Question: I'm running my program and after some time it's working it's throwing this exception:

I'm using directx in my program and also direct3d in the top of the form i did:
'''
using Microsoft.DirectX.Direct3D;
using Microsoft.DirectX;
'''
And i'm using in my program with Direct3D.Sprite and Device and Texture PresentParameters and DisplayMode all connected to the DirectX.Direct3D
And in the exception message it's saying something about OnLostDevice() and others. But it dosen't give any specific line or where in the code the problem is.
Is there any way to find what cause the problem ?
'''
System.NullReferenceException was unhandled
HResult=-<PHONE>
Message=Object reference not set to an instance of an object.
Source=Microsoft.DirectX.Direct3DX
StackTrace:
at Microsoft.DirectX.Direct3D.Sprite.OnLostDevice()
at Microsoft.DirectX.Direct3D.Sprite.OnParentLost(Object sender, EventArgs e)
at System.EventHandler.Invoke(Object sender, EventArgs e)
at Microsoft.DirectX.Direct3D.Device.raise_DeviceLost(Object i1, EventArgs i2)
at Microsoft.DirectX.Direct3D.Device.Finalize()
InnerException:
'''
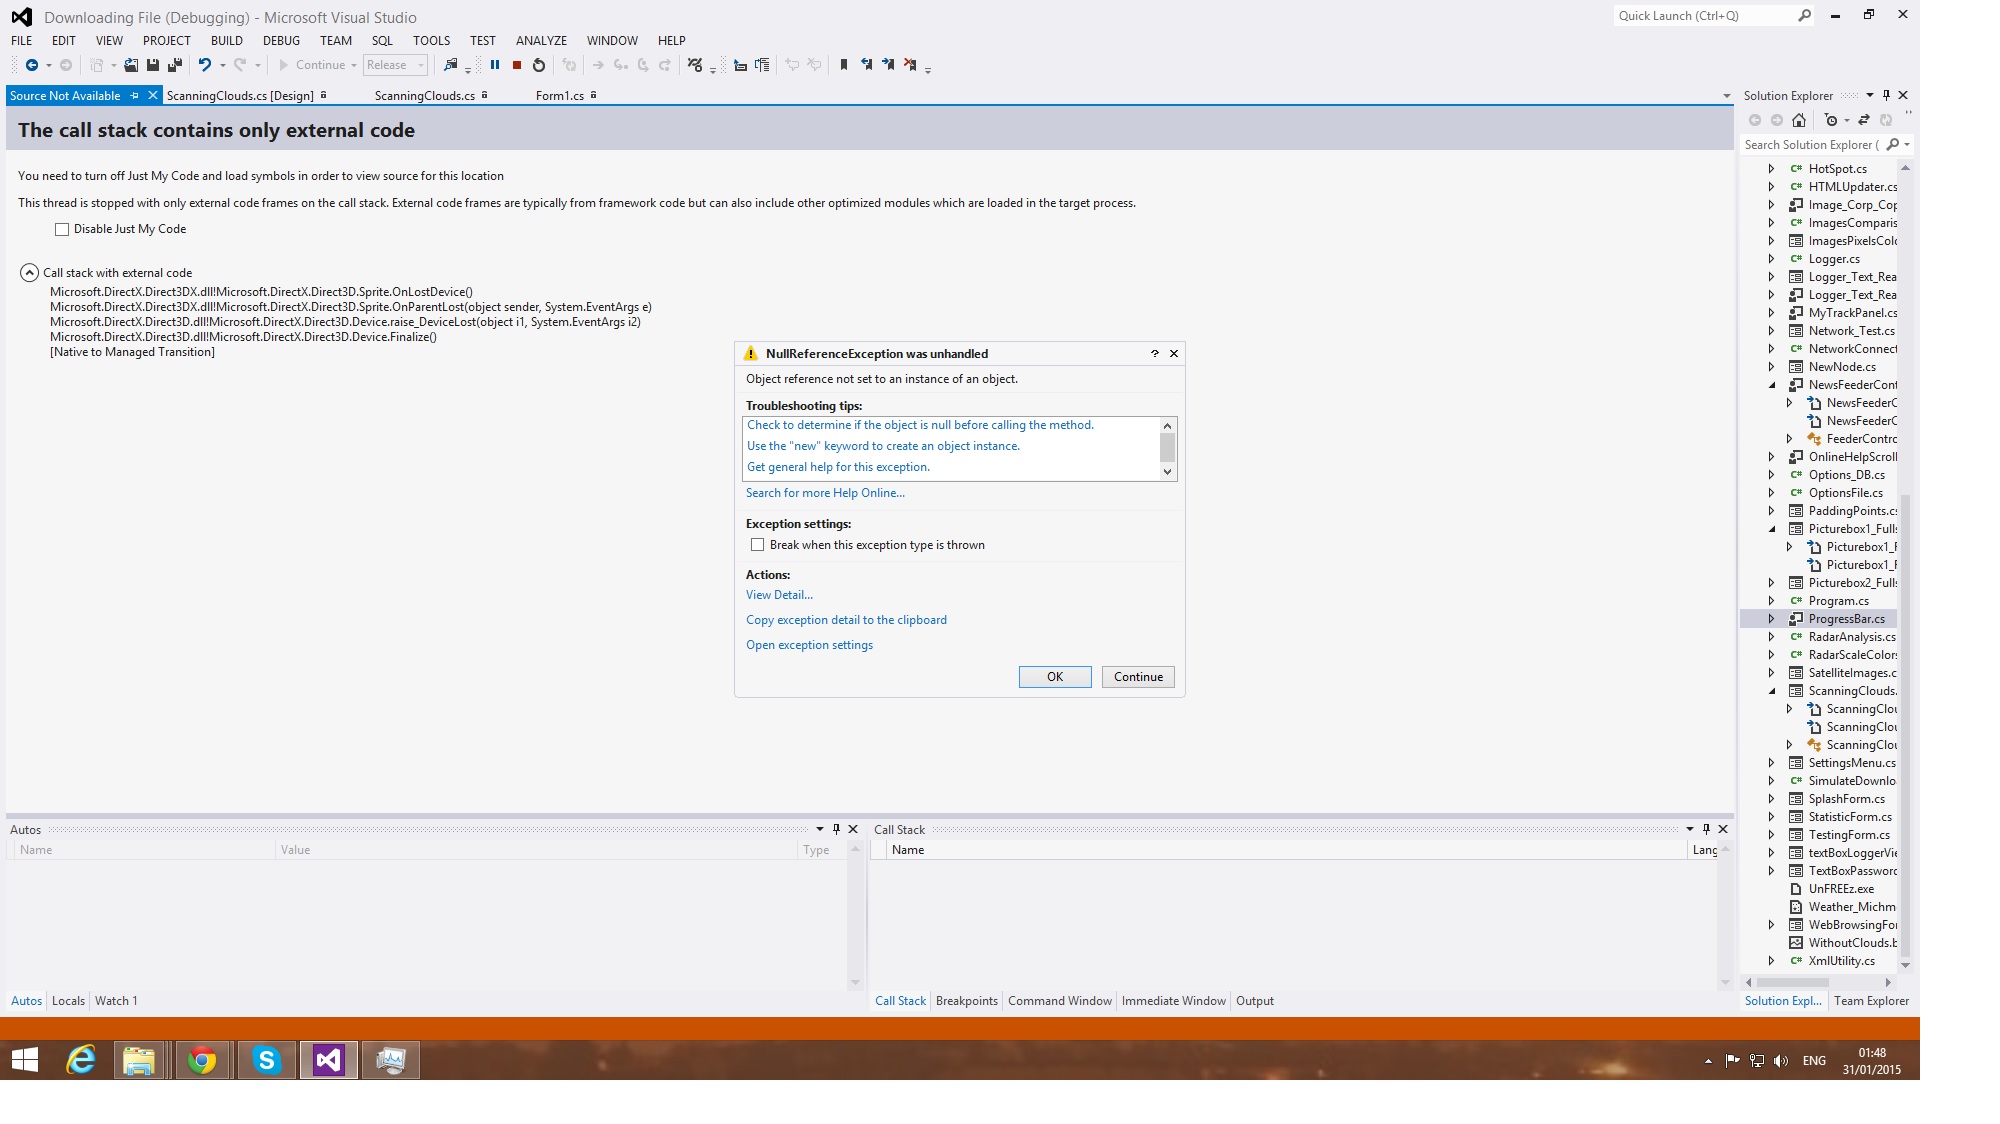
Answer: For start put the 'Configuration' of the project to 'Debug'. At the moment you are in 'Release' ! In your screenshot you can see it to the 'Continue' button. After that you should 'Debug' you project.
When you are in Debug, you can see the exact line which throw exception when you check the checkbox in 'Debug/Exceptions/Common Language Runtime Exceptions'.